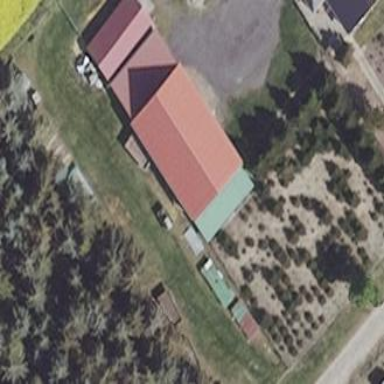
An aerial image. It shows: Shed.